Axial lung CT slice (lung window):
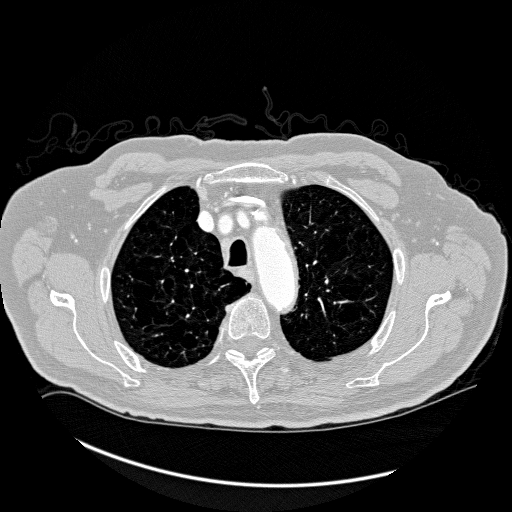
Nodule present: no